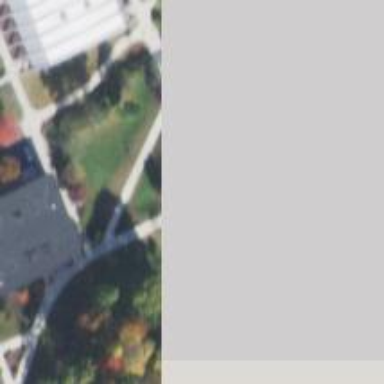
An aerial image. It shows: Flat-roofed university building.